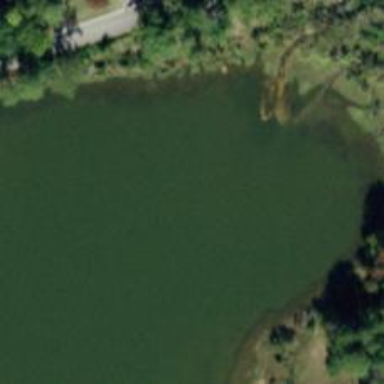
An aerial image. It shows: Reservoir.